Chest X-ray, PA view. Patient: 57 years old, sex F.
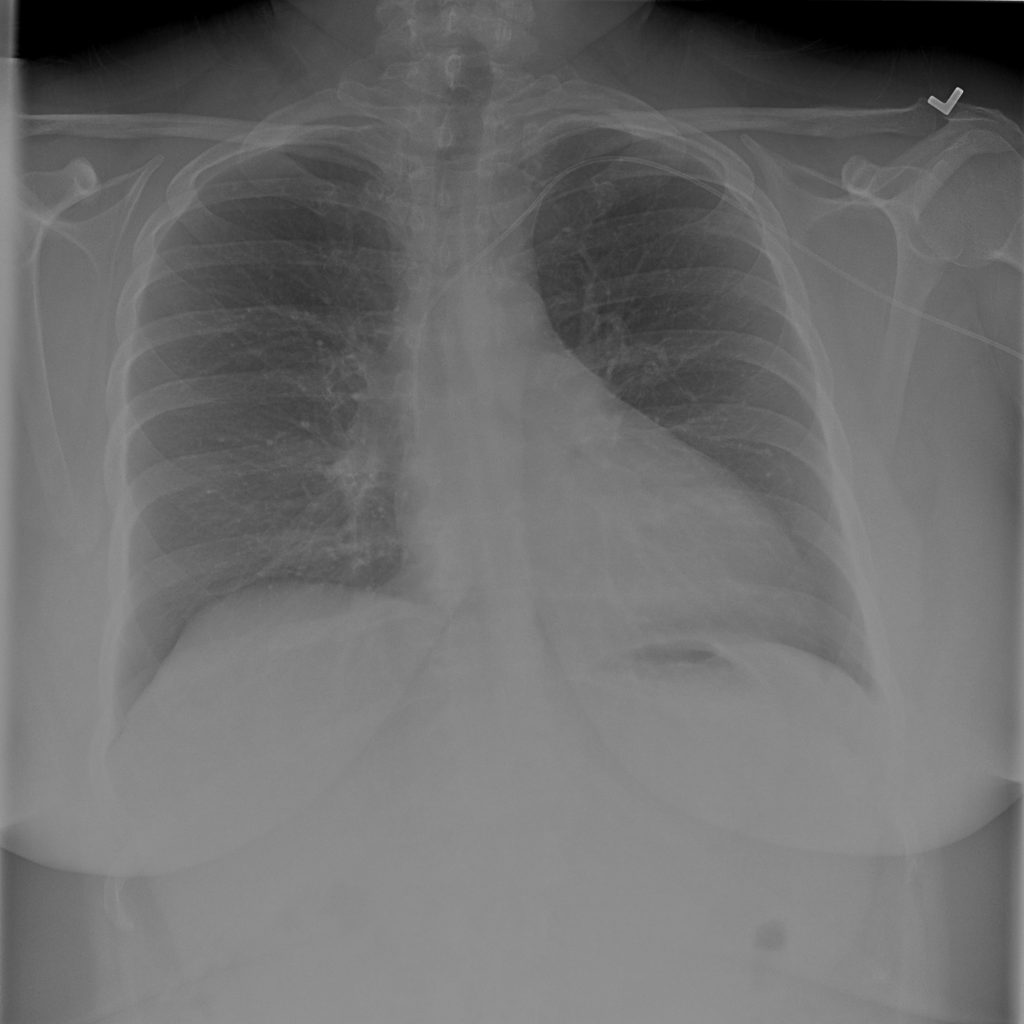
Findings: No Finding